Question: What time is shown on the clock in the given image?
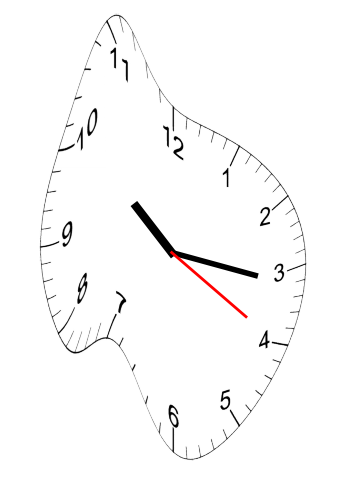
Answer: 10:16:20